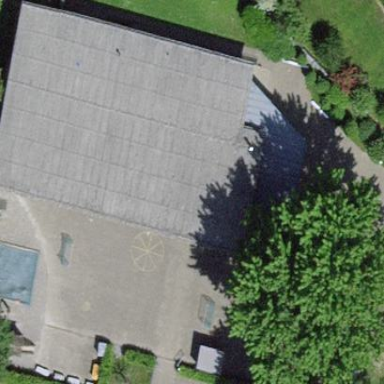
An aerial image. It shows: School building.